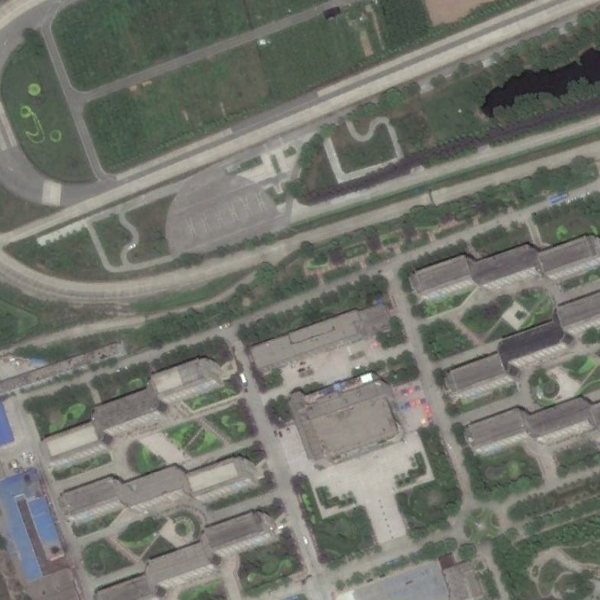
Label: School